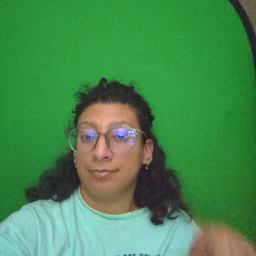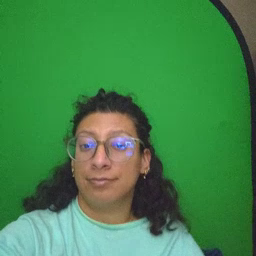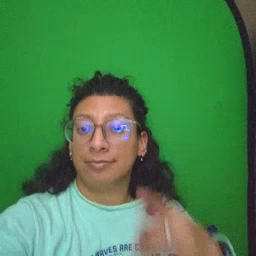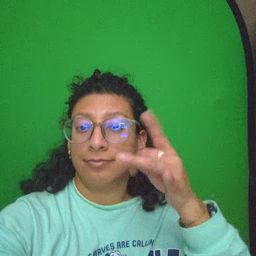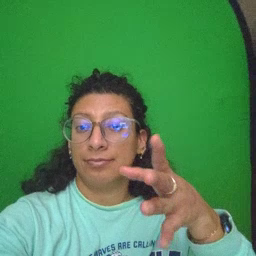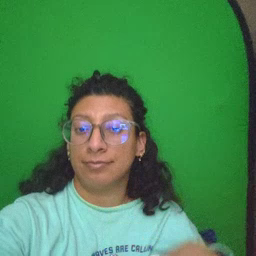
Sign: hate